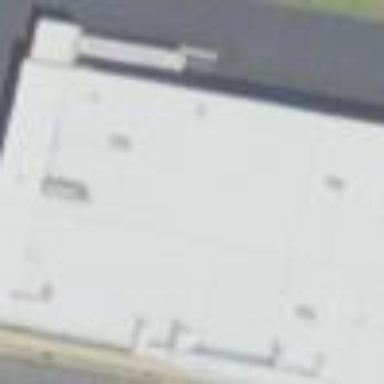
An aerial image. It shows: Building.